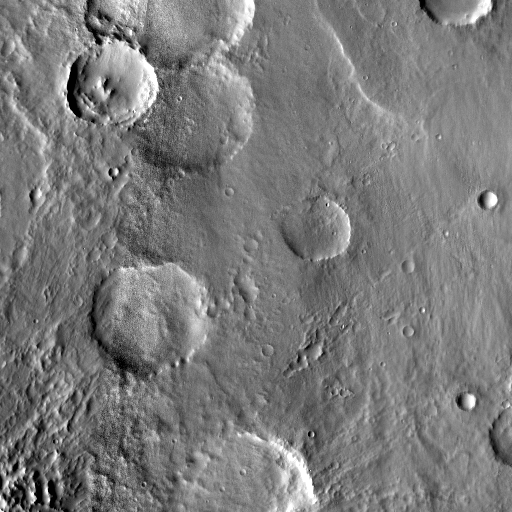
Crater classes present: Background, Other, Buried, Secondary